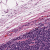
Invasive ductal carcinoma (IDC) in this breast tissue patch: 1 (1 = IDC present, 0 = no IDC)